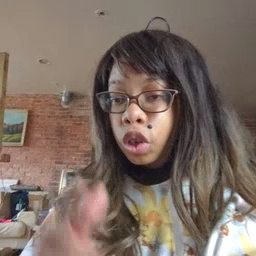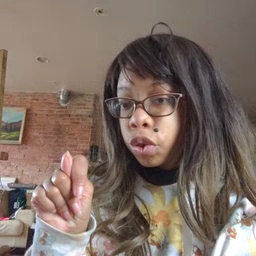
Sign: toy